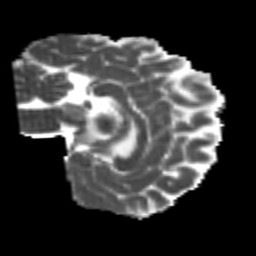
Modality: MD
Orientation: sagittal
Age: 21
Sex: female
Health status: healthy
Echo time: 0.074 s